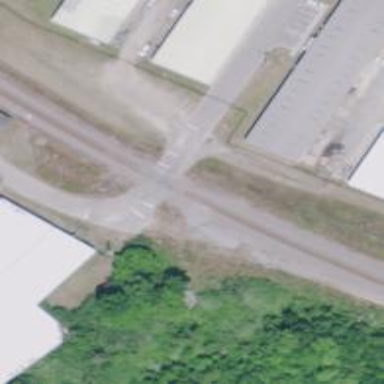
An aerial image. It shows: Stop road.